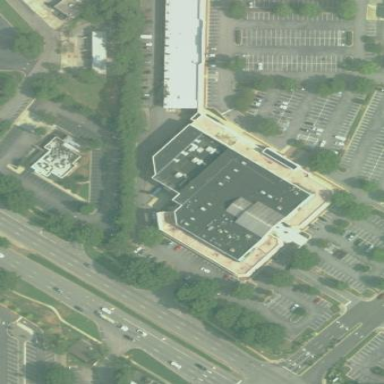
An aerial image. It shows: Commercial building.